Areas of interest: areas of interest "Financial and Insurance Institution"
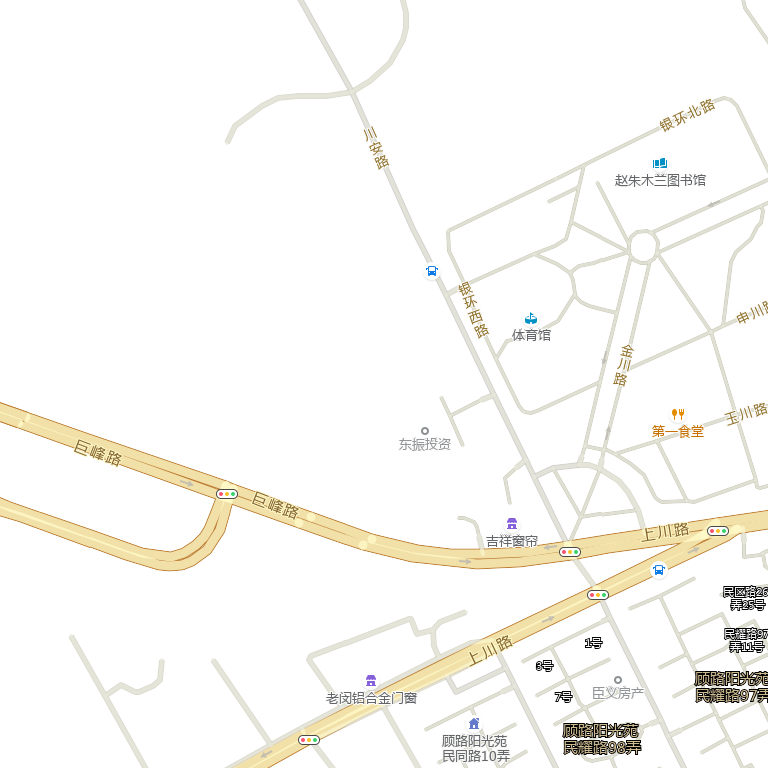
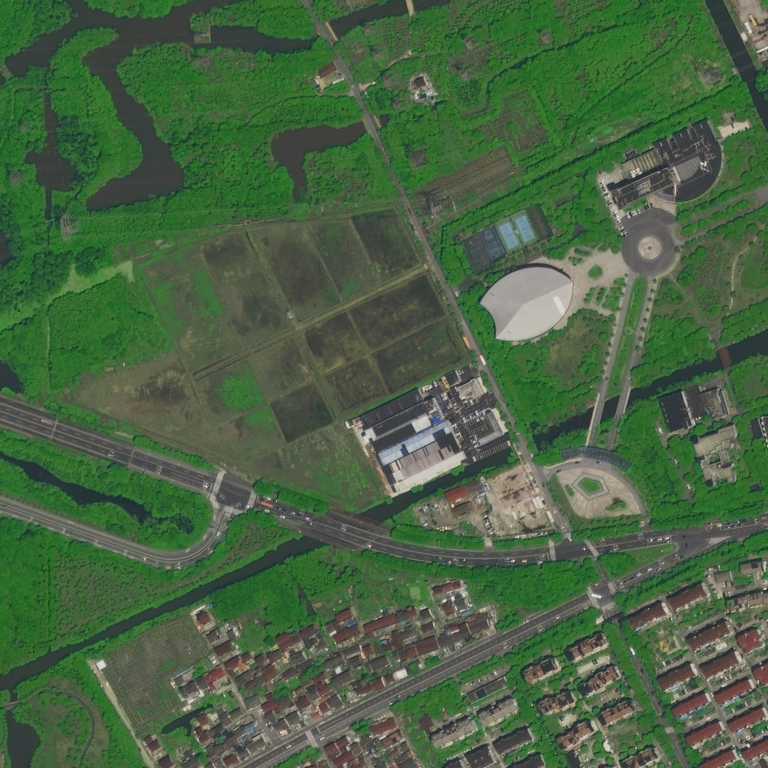